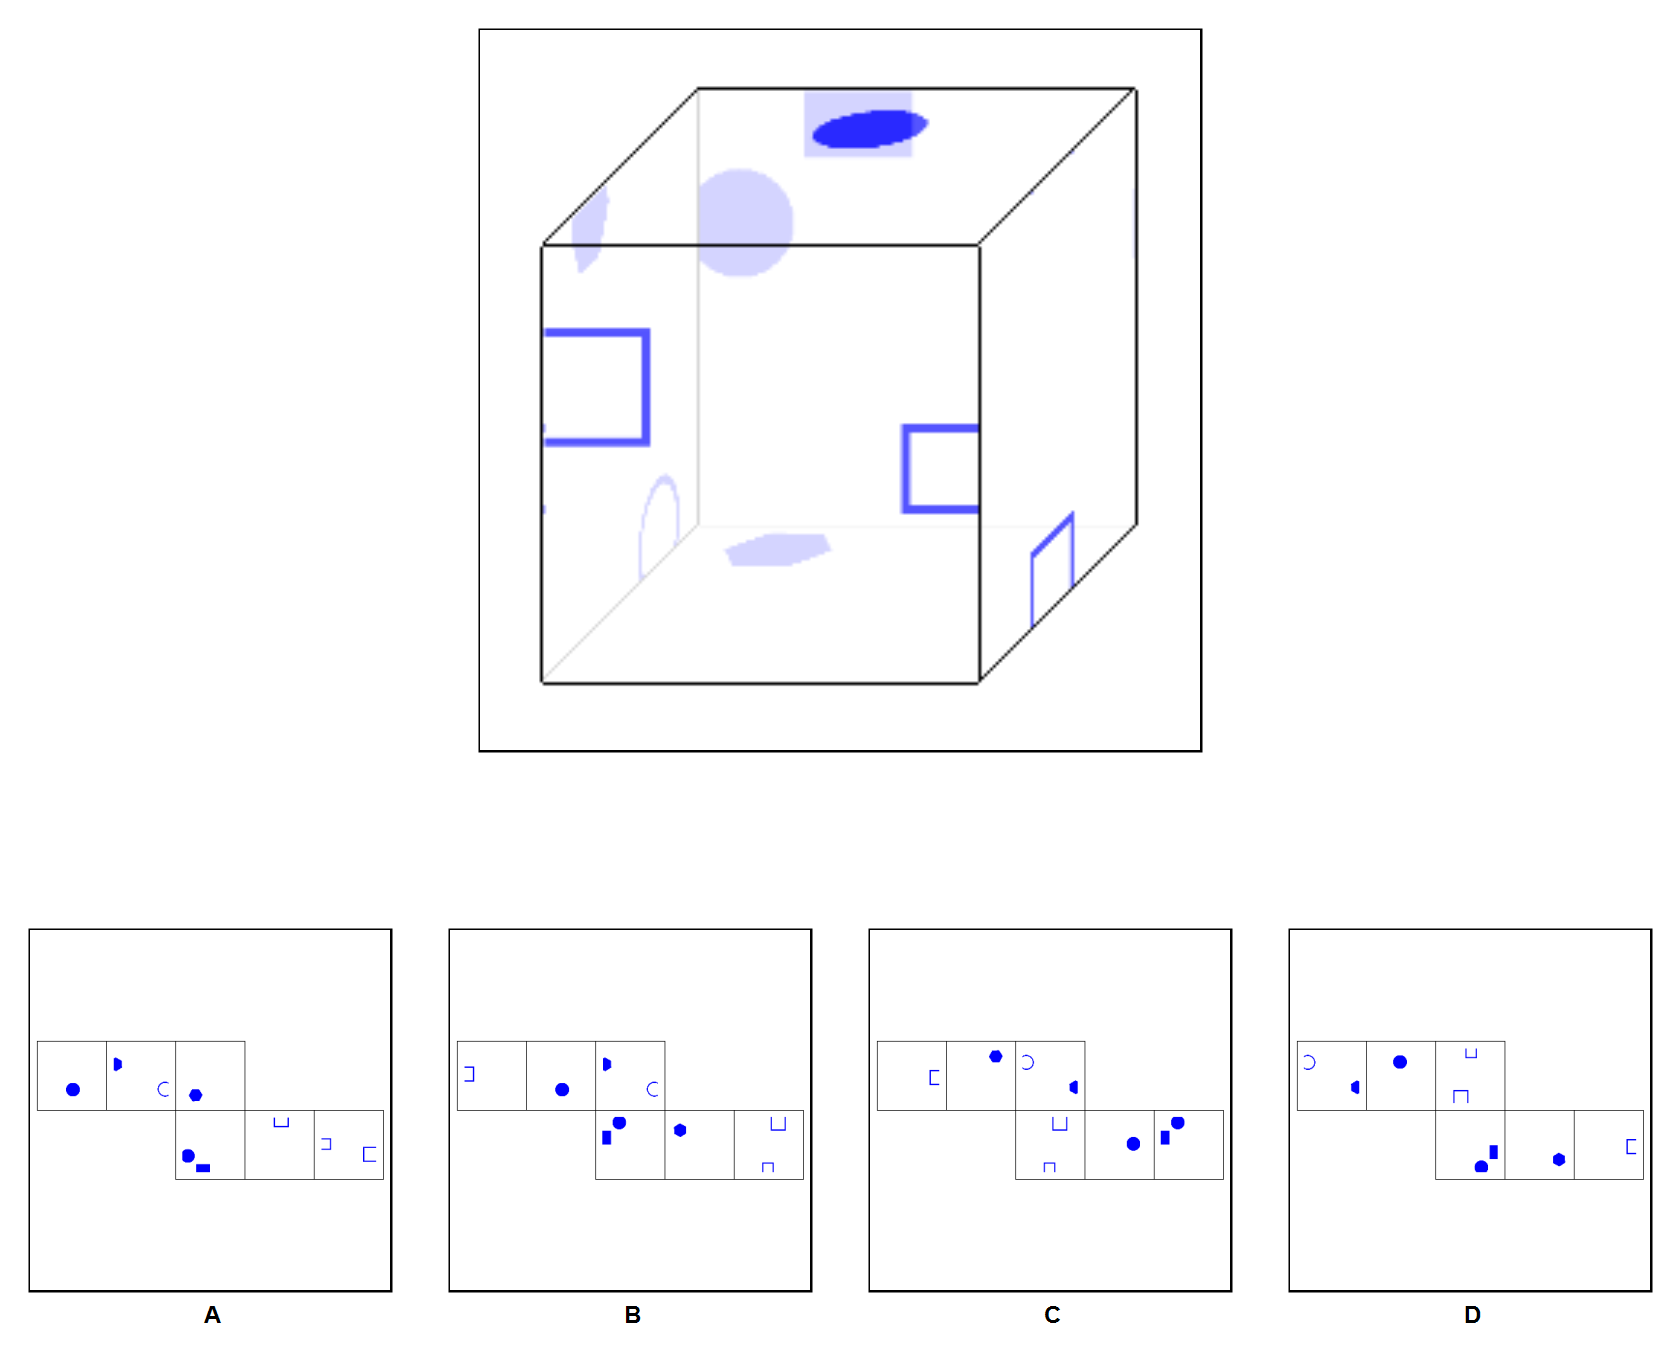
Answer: D